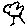
Label: tree